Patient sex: M
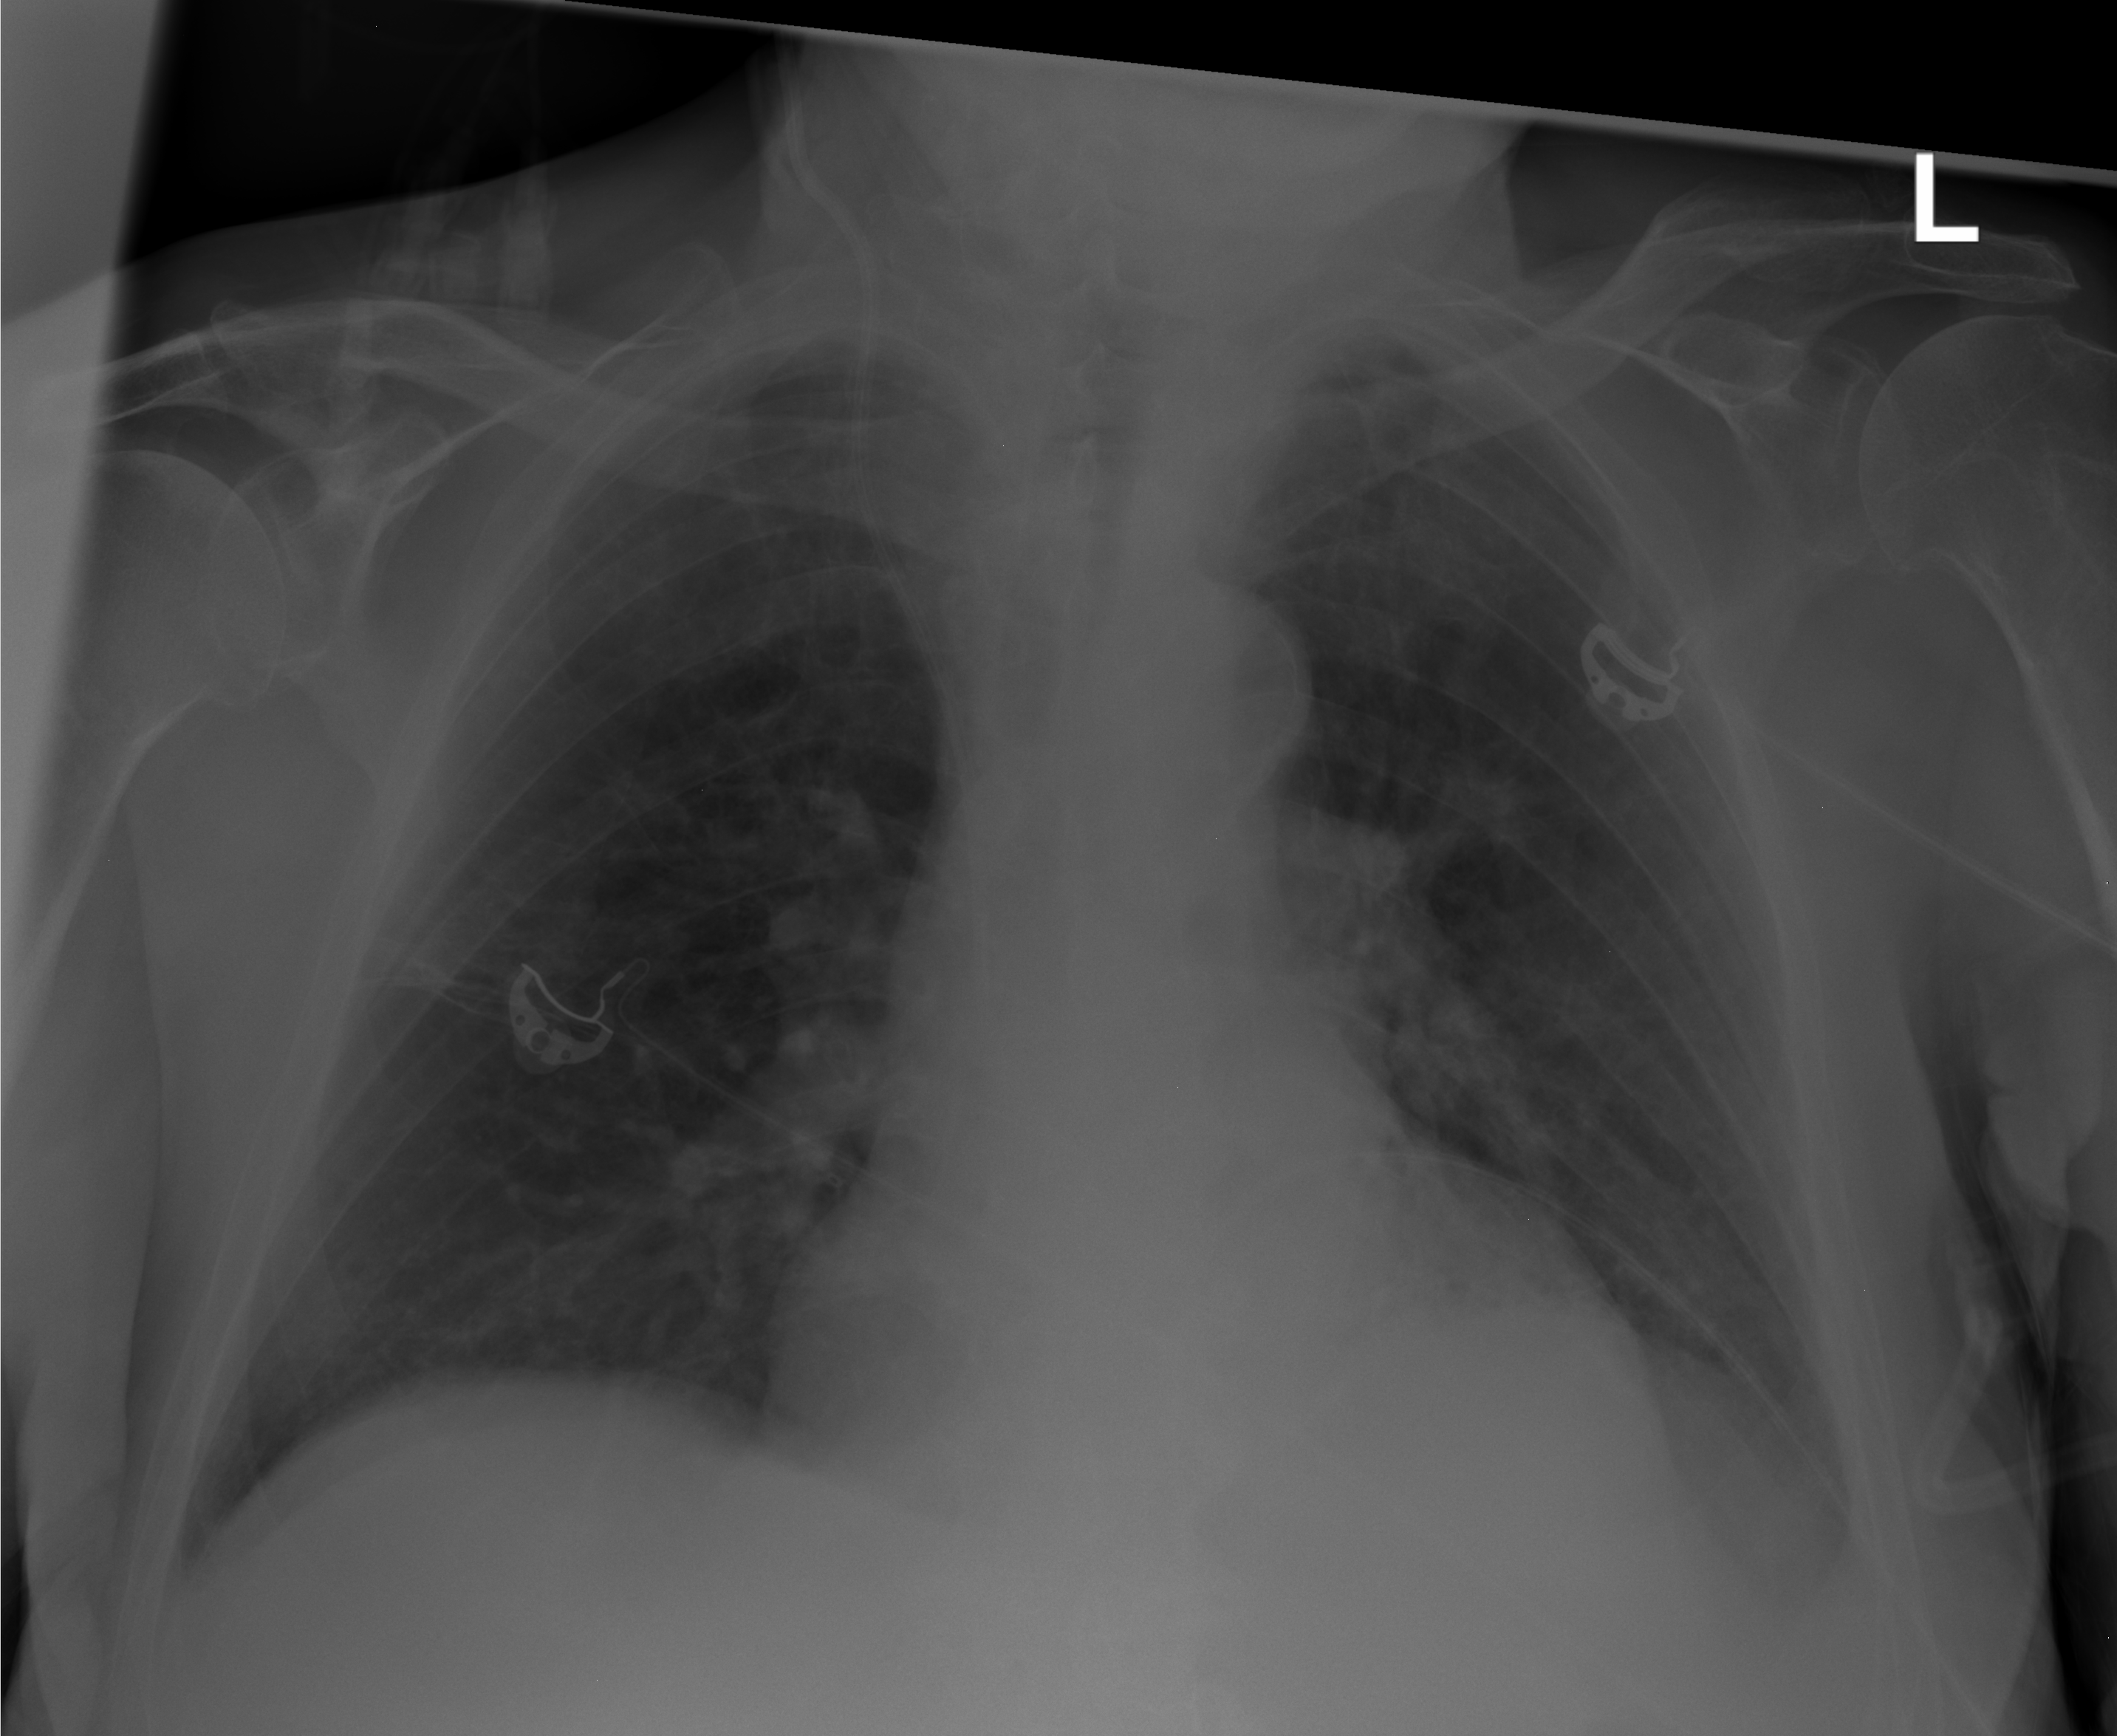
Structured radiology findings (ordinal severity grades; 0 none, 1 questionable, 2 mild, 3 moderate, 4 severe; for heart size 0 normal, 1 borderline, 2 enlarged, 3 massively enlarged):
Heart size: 2
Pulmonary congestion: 2
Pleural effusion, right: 0
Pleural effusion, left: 2
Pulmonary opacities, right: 0
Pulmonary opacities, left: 0
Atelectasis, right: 0
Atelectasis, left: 2